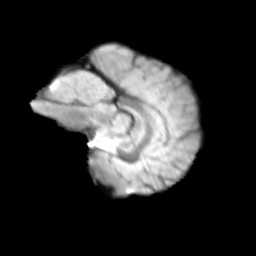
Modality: T2w
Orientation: sagittal
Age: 11
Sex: female
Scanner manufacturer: siemens
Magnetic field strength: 3 T
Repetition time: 3.8 s
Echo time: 0.07 s